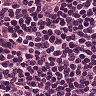
Metastatic tissue present: no